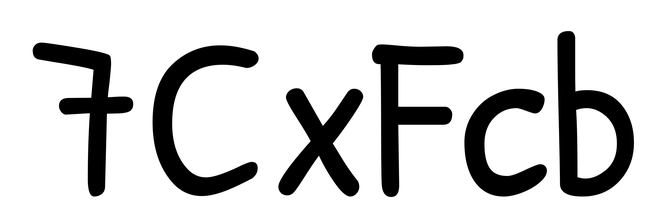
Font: PatrickHand-Regular